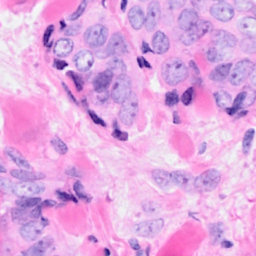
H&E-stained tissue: Breast